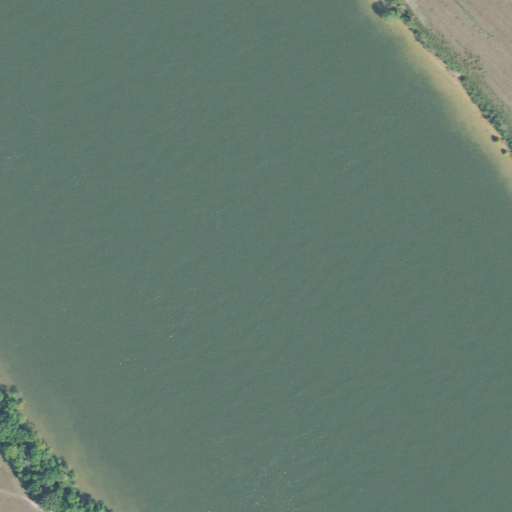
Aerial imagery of bar in Tennessee named Petticoat Riffles containing open water, cultivated crops, and herbaceous wetlands